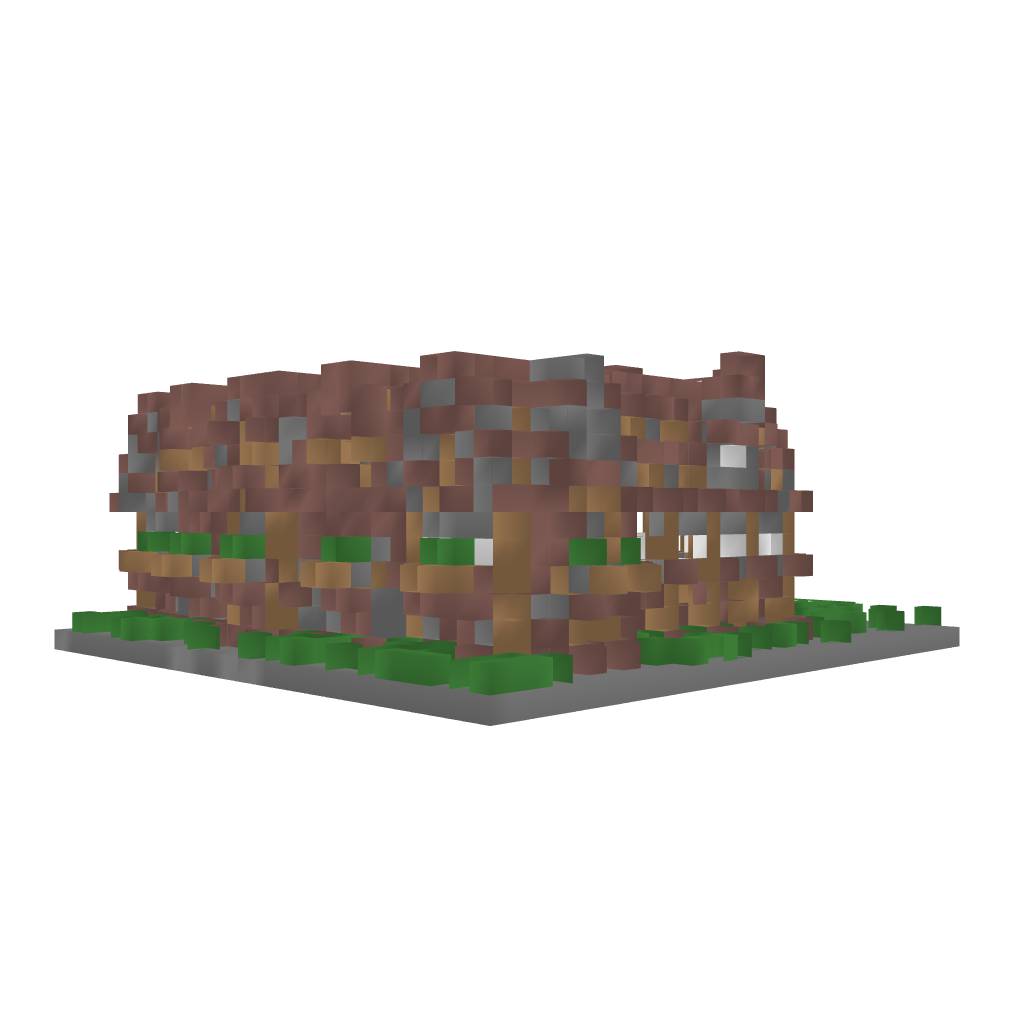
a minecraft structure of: Medieval House #3 good quality